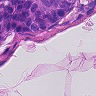
Metastatic tissue present: yes